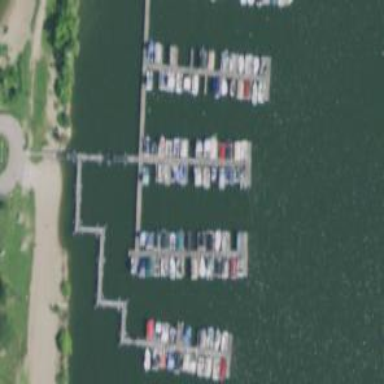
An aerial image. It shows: Man-made pier.